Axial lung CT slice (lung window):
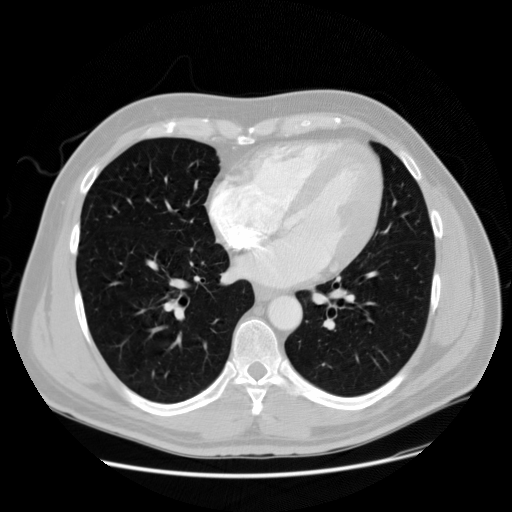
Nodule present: no